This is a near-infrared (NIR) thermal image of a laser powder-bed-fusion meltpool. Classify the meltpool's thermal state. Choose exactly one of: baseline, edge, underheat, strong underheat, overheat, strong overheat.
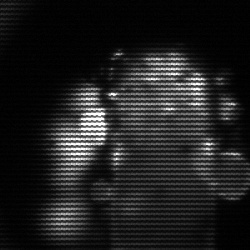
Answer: strong underheat